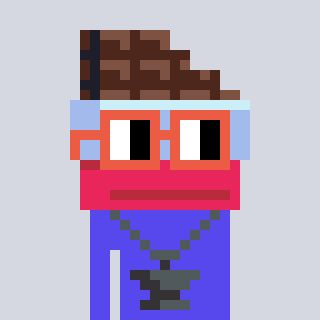
a pixel art character with square orange glasses, a chocolate-shaped head and a computerblue-colored body on a cool background